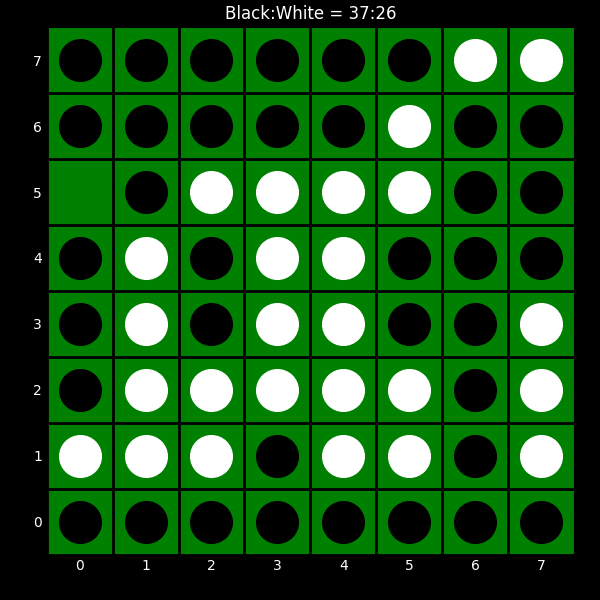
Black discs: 37
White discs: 26